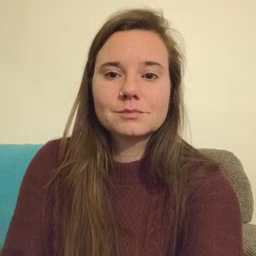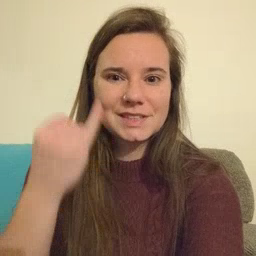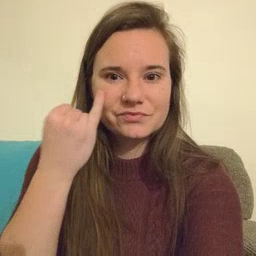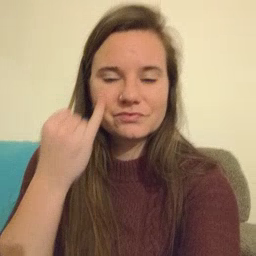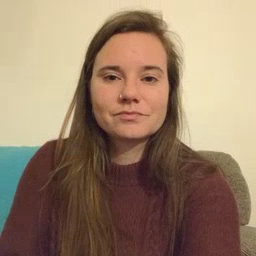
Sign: if